Question: So, I have a rectangle divided into two triangles and I have a point:

I know the coordinates of the four vertices of the rectangle (A, B, C and D) and I know the coordinates of P. What I need to know is in which of the two triangles is the point.
I think it's a really simple thing to do, but apparently I can't figure it out by myself.
Any help?
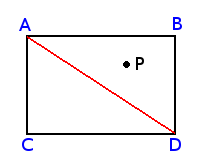
Answer: There are couple of ways to tackle this. But the easiest and most straight forward is to check for the slope.
For your example, if slope 'AP' is lesser than slope 'AD' then point 'P' is above the 'AD' line and vice versa. If the slope is the same, then it is on the same line.
Assume the following
'''
A -> (0,3)
B -> (3,3)
C -> (0,0)
D -> (3,0)
'''
Then the slope 'AD' is '(3-0)/(3-0) = 1'. Assume that 'P' is at '(2,2)', then slope 'AP' is '(2-3)/(2-0) = -1/2'.
We have 'AD' > 'AP', thus point 'P' must be above the line 'AD'. Notice that point 'P' needs to cross 'AD' in order to be below the line, and thus the slope changes.